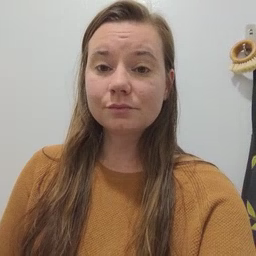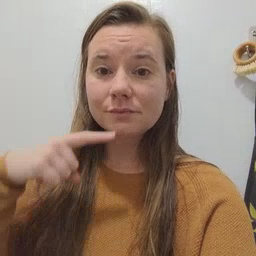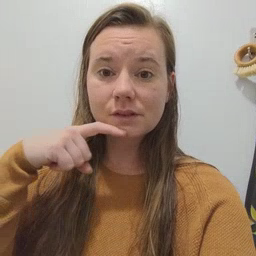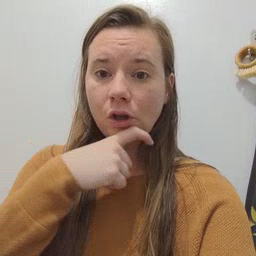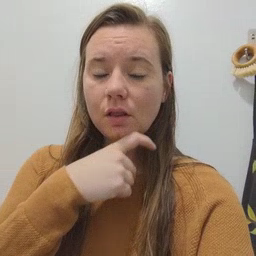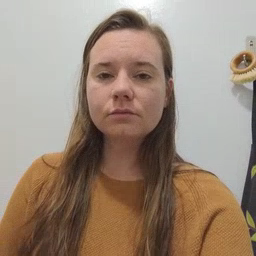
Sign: cereal